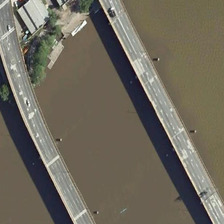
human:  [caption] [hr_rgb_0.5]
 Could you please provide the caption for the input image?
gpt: there are two similar bridges on the river .

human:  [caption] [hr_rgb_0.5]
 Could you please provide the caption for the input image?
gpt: two parallel bridges are on a river with several green trees and buildings in two sides of it .

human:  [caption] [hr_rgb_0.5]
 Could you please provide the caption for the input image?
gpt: two parallel bridges are on a river with several green trees and buildings in two sides of it .

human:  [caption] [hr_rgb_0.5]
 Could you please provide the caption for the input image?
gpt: there are two similar bridges on the river .

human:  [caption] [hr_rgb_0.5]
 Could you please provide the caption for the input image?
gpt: two parallel bridges are on a river with several green trees and buildings in two sides of it .